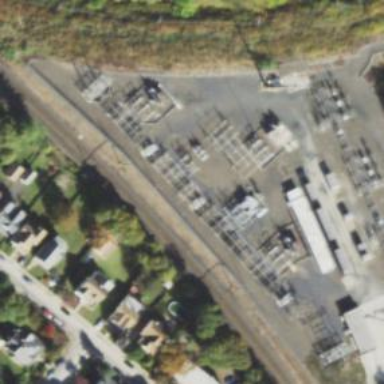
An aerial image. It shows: Switch for power supply.